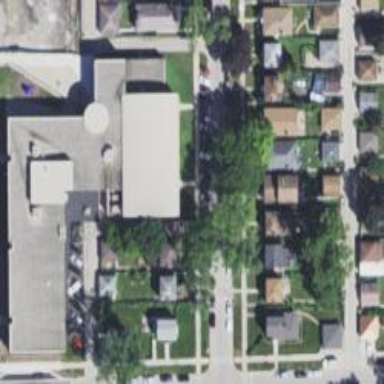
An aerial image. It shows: Alley classified as service road.